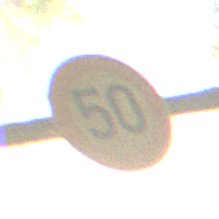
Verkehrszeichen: Geschwindigkeit50
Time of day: SunriseSunset
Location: Outdoor (Nature)
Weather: PartlyCloudy
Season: NotSpecified
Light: Natural